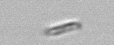
Label: Bacillariophyceae